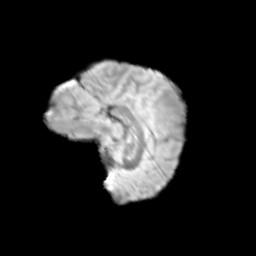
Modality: T2w
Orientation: sagittal
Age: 11
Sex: female
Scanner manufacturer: siemens
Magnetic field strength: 3 T
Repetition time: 3.8 s
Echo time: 0.07 s